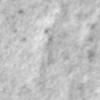
Label: no_change